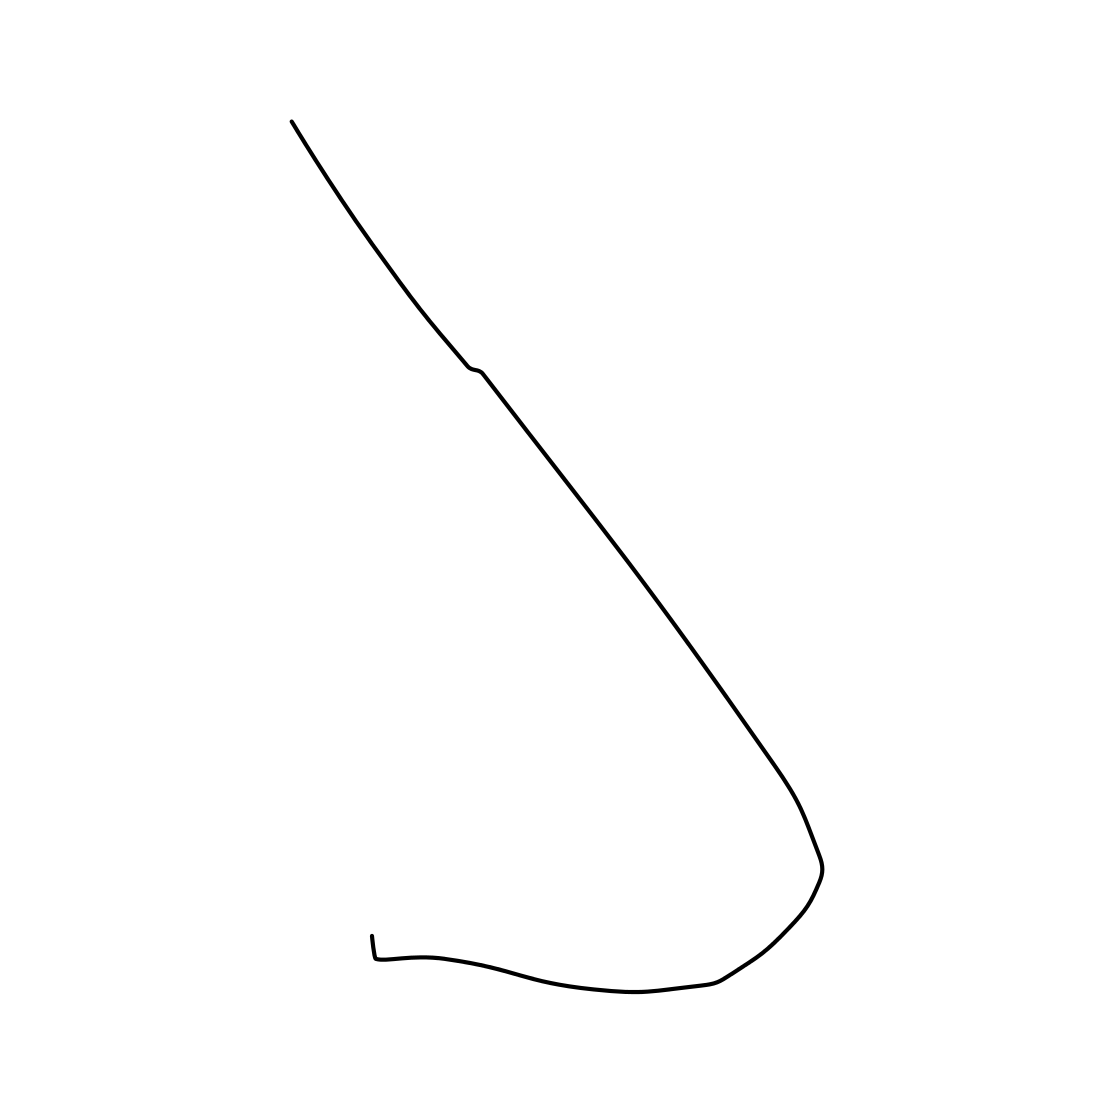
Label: nose